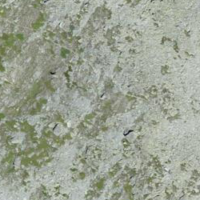
EUNIS habitat code: 48
Species observed at this site:
Phoenicurus ochruros
Rhododendron ferrugineum